Interaction volume radius: 5 \u00c5
Interaction volume height: 30 \u00c5
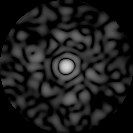
Disorder parameter: 0.8552